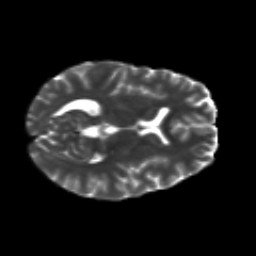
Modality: T2w
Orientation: axial
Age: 23
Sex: female
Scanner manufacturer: siemens
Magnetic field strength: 3 T
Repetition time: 8.8 s
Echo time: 0.085 s